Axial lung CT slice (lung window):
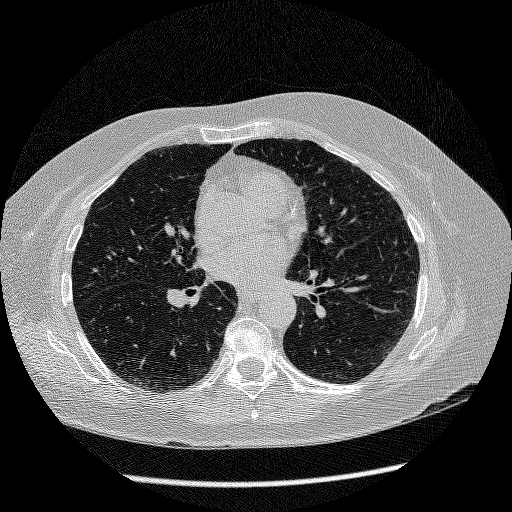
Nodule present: no